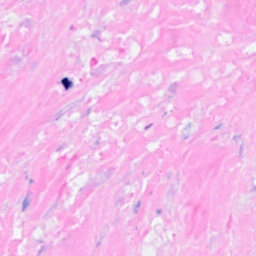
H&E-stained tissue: Breast